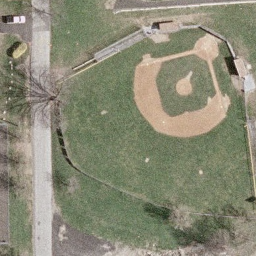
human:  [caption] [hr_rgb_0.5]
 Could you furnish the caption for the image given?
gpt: It is a regular baseball diamond .

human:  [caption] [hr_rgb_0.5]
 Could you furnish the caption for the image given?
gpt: A regular baseball diamond compose of manicured lawns and sand .

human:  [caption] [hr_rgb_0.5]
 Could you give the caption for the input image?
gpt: It is a new baseball diamond with sands and grass .

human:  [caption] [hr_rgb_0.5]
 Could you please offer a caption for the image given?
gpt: This is a baseball diamond .

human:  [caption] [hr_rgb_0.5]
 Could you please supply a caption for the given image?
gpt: A regular baseball diamond compose of manicured lawns and sand .